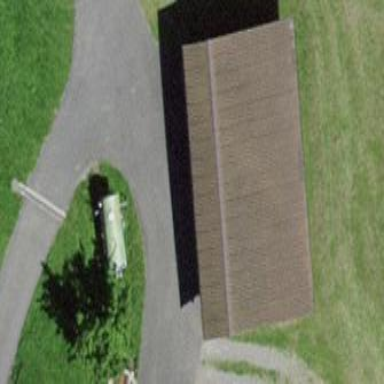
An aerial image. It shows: Stable building.